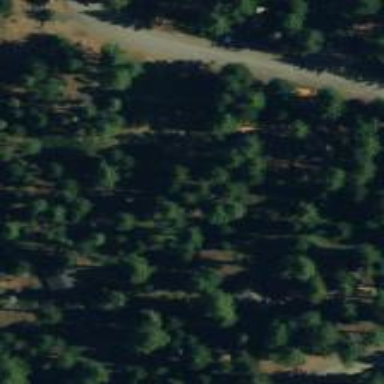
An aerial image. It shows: Evergreen woodland with needle-leaved trees.